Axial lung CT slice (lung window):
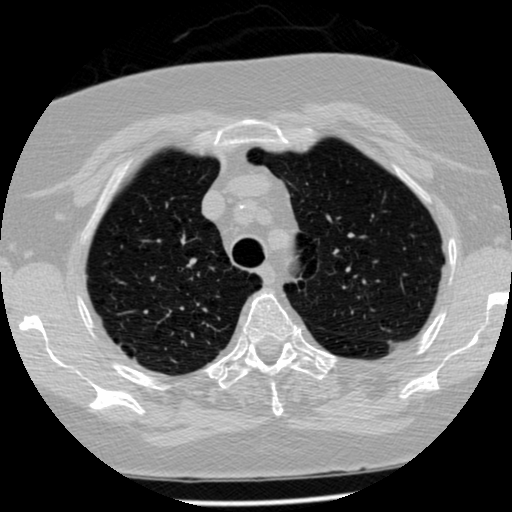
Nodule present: no